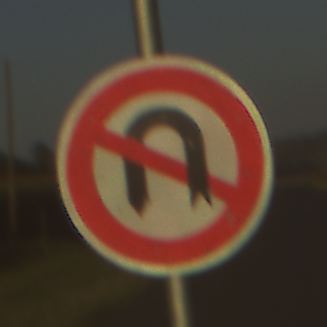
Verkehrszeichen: VerbotWenden
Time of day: SunriseSunset
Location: Outdoor (RoadRail)
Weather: Clear
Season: NotSpecified
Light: Natural